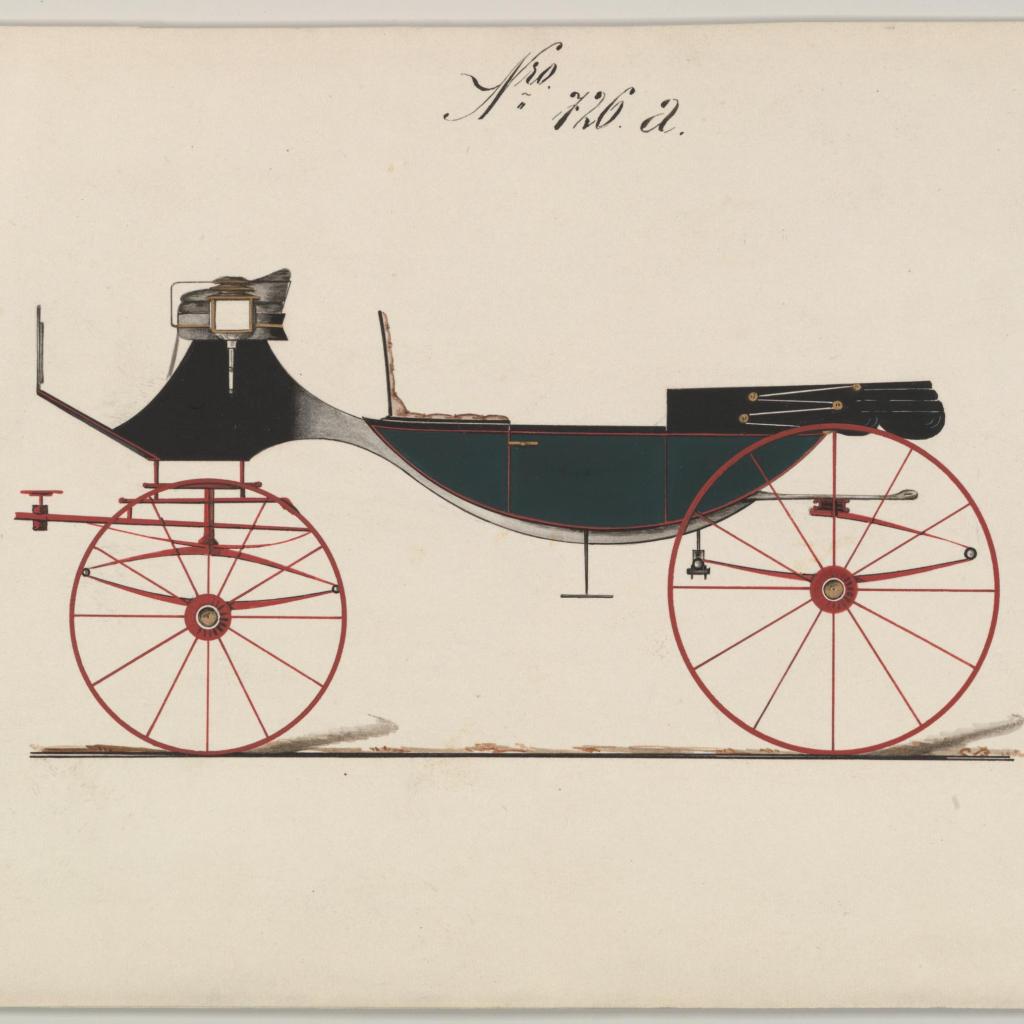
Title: Design for Vis-à-vis/ Caleche, no. 726a
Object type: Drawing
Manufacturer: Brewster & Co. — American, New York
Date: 1850–70
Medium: Pen and black ink, watercolor and gouache with metallic paint
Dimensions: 6 x 8 5/8 in. (15.2 x 21.9 cm)
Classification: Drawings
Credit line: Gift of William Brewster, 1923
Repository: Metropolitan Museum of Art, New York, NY